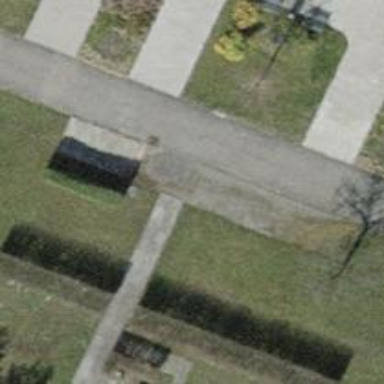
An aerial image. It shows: Footway made of paving stones.